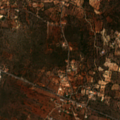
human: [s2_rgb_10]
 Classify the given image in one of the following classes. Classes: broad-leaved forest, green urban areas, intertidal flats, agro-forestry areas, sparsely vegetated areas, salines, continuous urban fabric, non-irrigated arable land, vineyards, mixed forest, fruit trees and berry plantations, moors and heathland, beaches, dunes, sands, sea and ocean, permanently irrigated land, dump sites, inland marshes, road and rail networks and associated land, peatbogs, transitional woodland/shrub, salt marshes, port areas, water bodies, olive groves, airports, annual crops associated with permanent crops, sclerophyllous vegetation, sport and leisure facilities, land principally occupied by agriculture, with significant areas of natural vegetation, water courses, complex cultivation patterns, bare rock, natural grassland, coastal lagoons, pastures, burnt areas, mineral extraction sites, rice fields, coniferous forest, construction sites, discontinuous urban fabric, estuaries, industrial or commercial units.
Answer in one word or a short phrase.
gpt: annual crops associated with permanent crops, land principally occupied by agriculture, with significant areas of natural vegetation, sclerophyllous vegetation